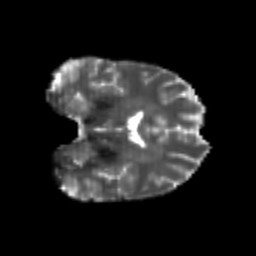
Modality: T2w
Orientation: coronal
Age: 26
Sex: female
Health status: healthy
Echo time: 0.074 s